Question: I have a select box like this
'''
<select name="select1" onmousedown="if(this.options.length>5){this.size=5;}"
onchange="this.size=0;" onblur="this.size=0;" style="width:200px">
<option>1</option>
<option>2</option>
<option>3</option>
<option>4</option>
<option>5</option>
<option>6</option>
<option>7</option>
<option>8</option>
<option>9</option>
<option>10</option>
<option>11</option>
<option>12</option>
<option>13</option>
<option>14</option>
<option>15</option>
</select>
'''
When clicked the arrow to drop the list, it only show first five options. Now I want to achieve this - when I scroll down, a number will appear near the scrollbar which is same as the current selected option (like when I scroll to 6th option, that number will show "6", when I scroll to 10th option it will show "10" and so on). Any ideas on how to do this?
An image for demo as shown below

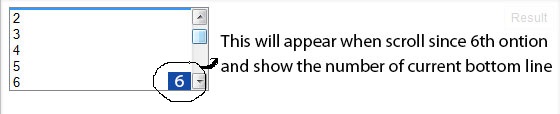
Answer: A bit of glitch is there.. would work on it later.. in hurry now.. but you get the basic idea..
Completely working example.
So the logic goes like this, the current bottom element's position number is calculated by adding the no of elements in view port 'displaySize' and the no of scrolled up elements from bottom.
So the height of last scrolled up element from bottom which has now came into view port is derived from dividing the current 'scrollTop' by height of 'option' element.
'''
$(function(){
var $select = $('#customSelect')
var $counter = $('#counter')
var displaySize = 5
var optionEleHeight
$counter.text(displaySize)
$select.scroll(function(e){
optionEleHeight = optionEleHeight || this[0].offsetHeight
currentBottomEleNo = this.size +
Math.round(e.currentTarget.scrollTop/optionEleHeight)
$counter.text(currentBottomEleNo)
})
.on('change blur', function(){
this.size=0
$counter.hide()
})
.on('mousedown', function(){
if(this.options.length>displaySize){
this.size=displaySize
$counter.fadeIn()
}
})
})
'''
'''
.selectContainer{
position: relative;
width:200px;
}
#customSelect{
width:200px;
}
#counter {
position: relative;
right: 20px;
top: -40px;
float: right;
color: #1CD1D8;
background-color: #444;
border-radius: 20px;
padding: 8px;
width: 20px;
text-align: center;
display:none;
}
'''
'''
<script src="https://ajax.googleapis.com/ajax/libs/jquery/2.1.1/jquery.min.js"></script>
<div class=selectContainer>
<select id="customSelect">
<option>1</option>
<option>2</option>
<option>3</option>
<option>4</option>
<option>5</option>
<option>6</option>
<option>7</option>
<option>8</option>
<option>9</option>
<option>10</option>
<option>11</option>
<option>12</option>
<option>13</option>
<option>14</option>
<option>15</option>
</select>
<div id=counter></div>
</div>
'''